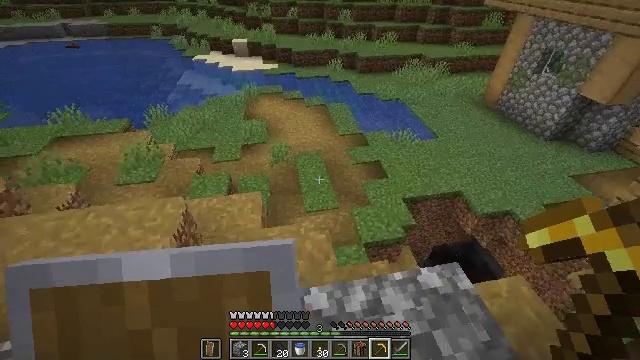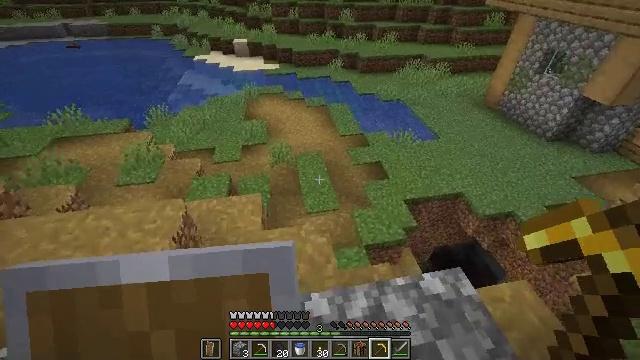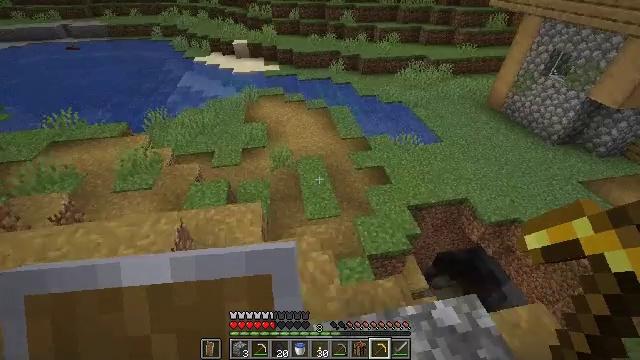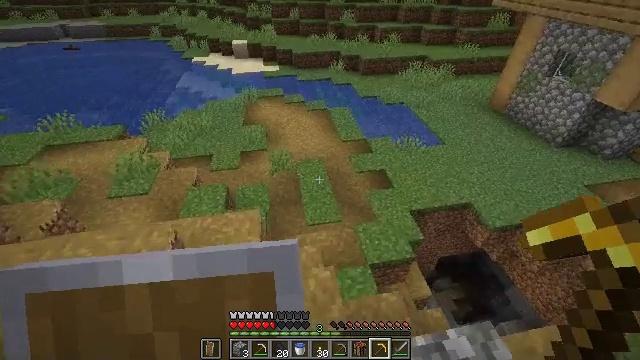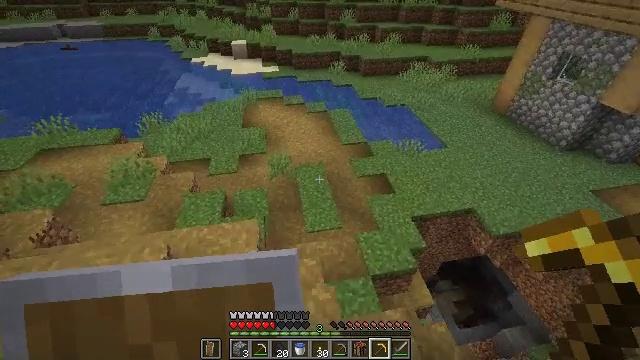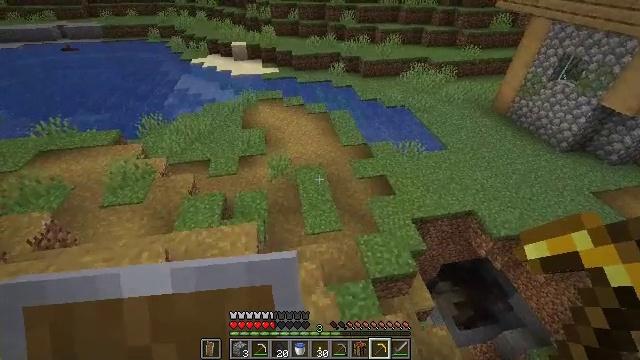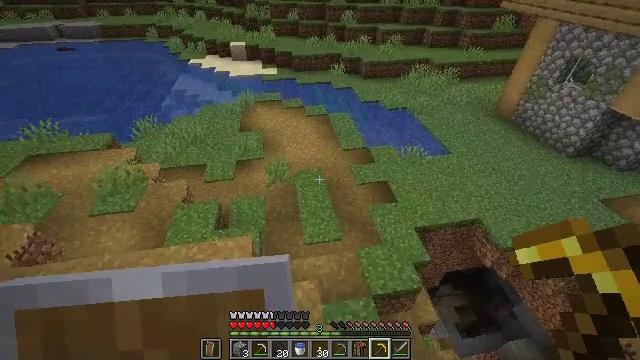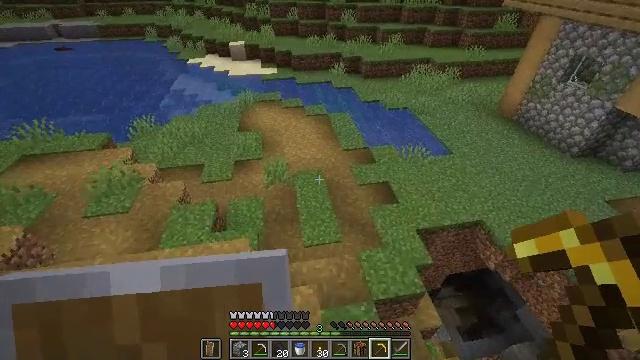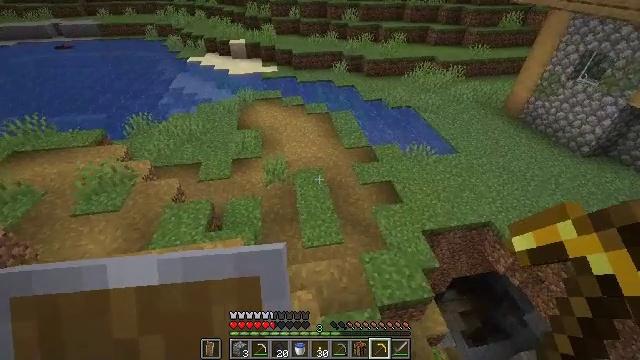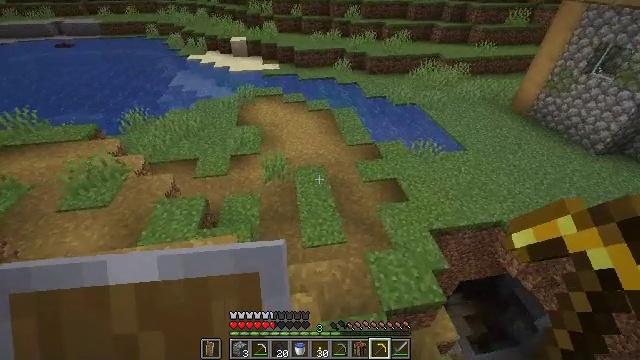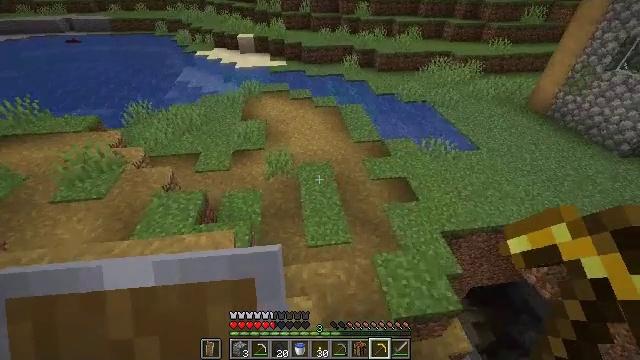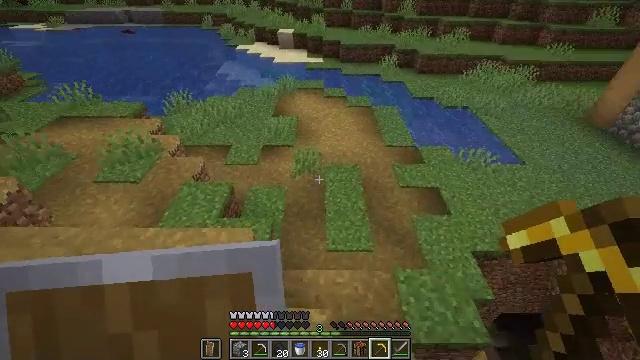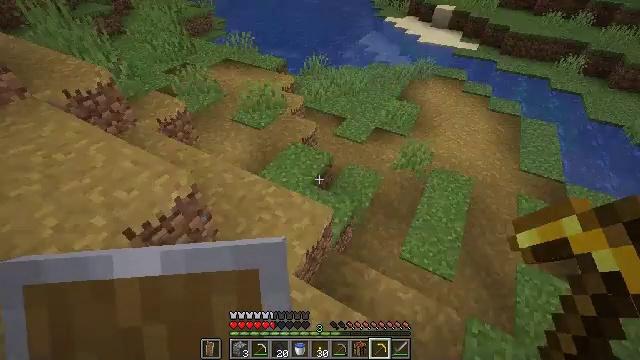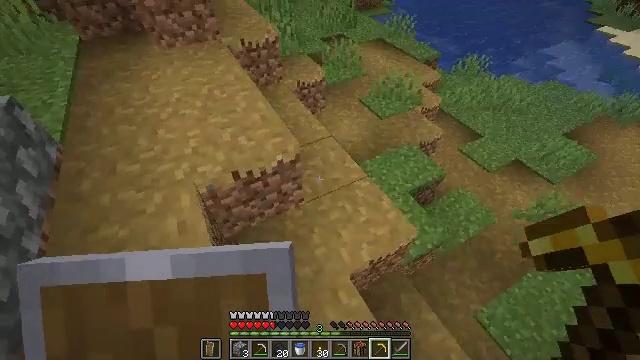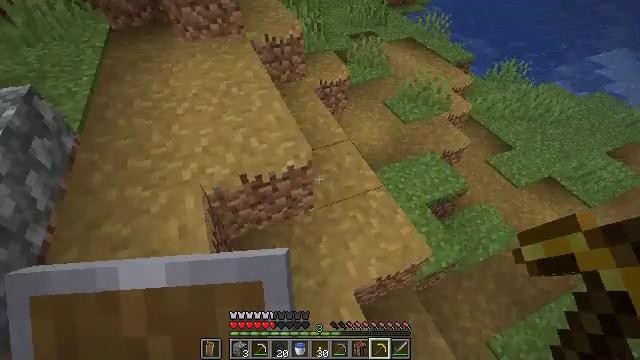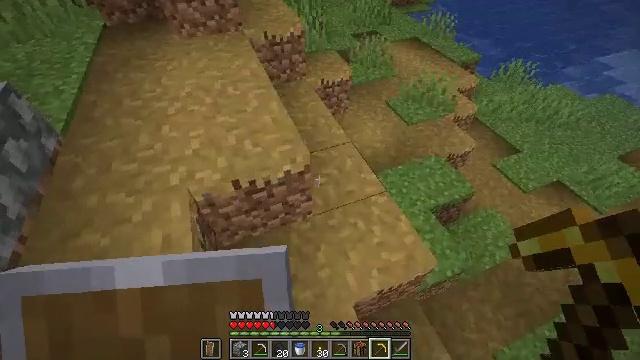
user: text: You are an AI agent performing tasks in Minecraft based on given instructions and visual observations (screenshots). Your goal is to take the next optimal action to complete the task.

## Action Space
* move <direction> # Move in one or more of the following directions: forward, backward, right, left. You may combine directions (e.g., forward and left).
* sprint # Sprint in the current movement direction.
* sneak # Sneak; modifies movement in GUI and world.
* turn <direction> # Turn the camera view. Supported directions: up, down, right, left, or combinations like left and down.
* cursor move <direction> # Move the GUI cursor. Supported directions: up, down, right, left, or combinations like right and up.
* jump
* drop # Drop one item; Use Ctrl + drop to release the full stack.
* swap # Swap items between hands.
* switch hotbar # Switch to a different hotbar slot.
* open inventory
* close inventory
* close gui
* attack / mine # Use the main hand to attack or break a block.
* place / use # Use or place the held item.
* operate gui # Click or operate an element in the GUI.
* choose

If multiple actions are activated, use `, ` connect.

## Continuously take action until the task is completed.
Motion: motion action
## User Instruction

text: Gather grass on the ground.
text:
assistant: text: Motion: move forward
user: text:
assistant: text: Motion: move forward
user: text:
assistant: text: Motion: move forward
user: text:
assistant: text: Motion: move forward
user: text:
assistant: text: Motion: move forward
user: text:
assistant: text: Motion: move forward
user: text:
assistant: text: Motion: move forward
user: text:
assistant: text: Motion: move forward
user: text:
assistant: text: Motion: move forward
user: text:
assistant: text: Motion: move forward, turn left
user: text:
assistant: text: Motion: move forward, turn left
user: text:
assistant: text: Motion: move forward, turn left and down
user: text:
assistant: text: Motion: move forward, turn left and down
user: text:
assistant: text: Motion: move forward, turn left
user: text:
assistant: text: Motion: move forward
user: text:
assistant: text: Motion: move forward, turn left, close inventory
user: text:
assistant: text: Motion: move forward, turn left, close inventory
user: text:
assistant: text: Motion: move forward, turn left, close inventory
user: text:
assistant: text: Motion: move forward, close inventory
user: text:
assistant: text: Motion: move forward, close inventory
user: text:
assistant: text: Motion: move forward
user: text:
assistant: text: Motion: move forward
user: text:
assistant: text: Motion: move forward, open inventory
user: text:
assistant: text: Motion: move forward, open inventory
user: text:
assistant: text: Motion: move forward, turn left and up, open inventory
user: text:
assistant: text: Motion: move forward, turn left and up, open inventory
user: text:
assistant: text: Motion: move forward, turn left and up
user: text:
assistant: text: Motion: move forward, turn left and up
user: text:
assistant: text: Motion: move forward, turn left and up
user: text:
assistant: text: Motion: move forward, turn left and up